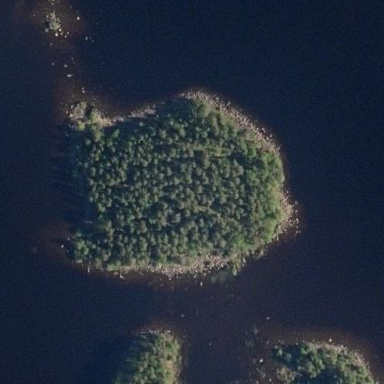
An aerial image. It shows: Islet.